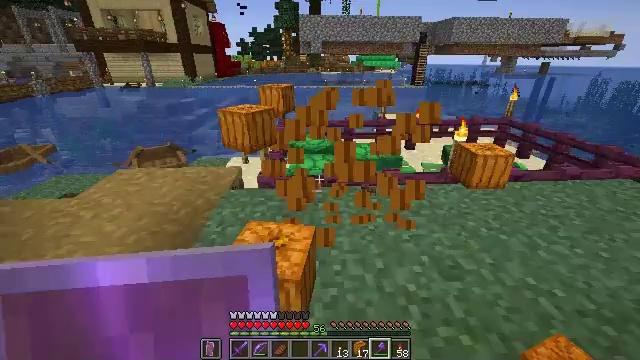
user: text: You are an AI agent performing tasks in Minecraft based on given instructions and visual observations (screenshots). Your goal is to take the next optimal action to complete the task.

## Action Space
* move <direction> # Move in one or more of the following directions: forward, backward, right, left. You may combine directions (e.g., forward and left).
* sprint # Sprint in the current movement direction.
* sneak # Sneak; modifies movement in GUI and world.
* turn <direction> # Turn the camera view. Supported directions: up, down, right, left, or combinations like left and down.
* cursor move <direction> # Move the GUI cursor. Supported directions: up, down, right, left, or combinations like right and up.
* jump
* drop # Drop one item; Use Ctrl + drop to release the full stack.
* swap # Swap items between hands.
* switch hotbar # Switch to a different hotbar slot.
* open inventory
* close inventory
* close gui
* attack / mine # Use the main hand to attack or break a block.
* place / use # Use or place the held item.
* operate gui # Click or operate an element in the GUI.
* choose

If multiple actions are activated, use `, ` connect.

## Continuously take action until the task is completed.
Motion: motion action
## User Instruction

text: Break the pumpkin to collect it.
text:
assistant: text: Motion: attack / mine